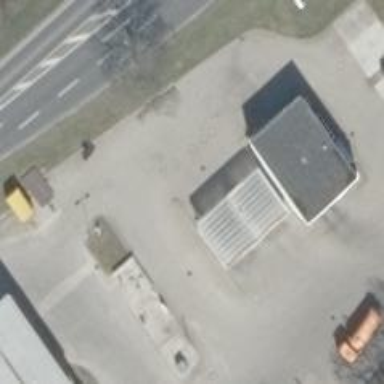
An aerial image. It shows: Road leading to car wash service.